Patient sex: F
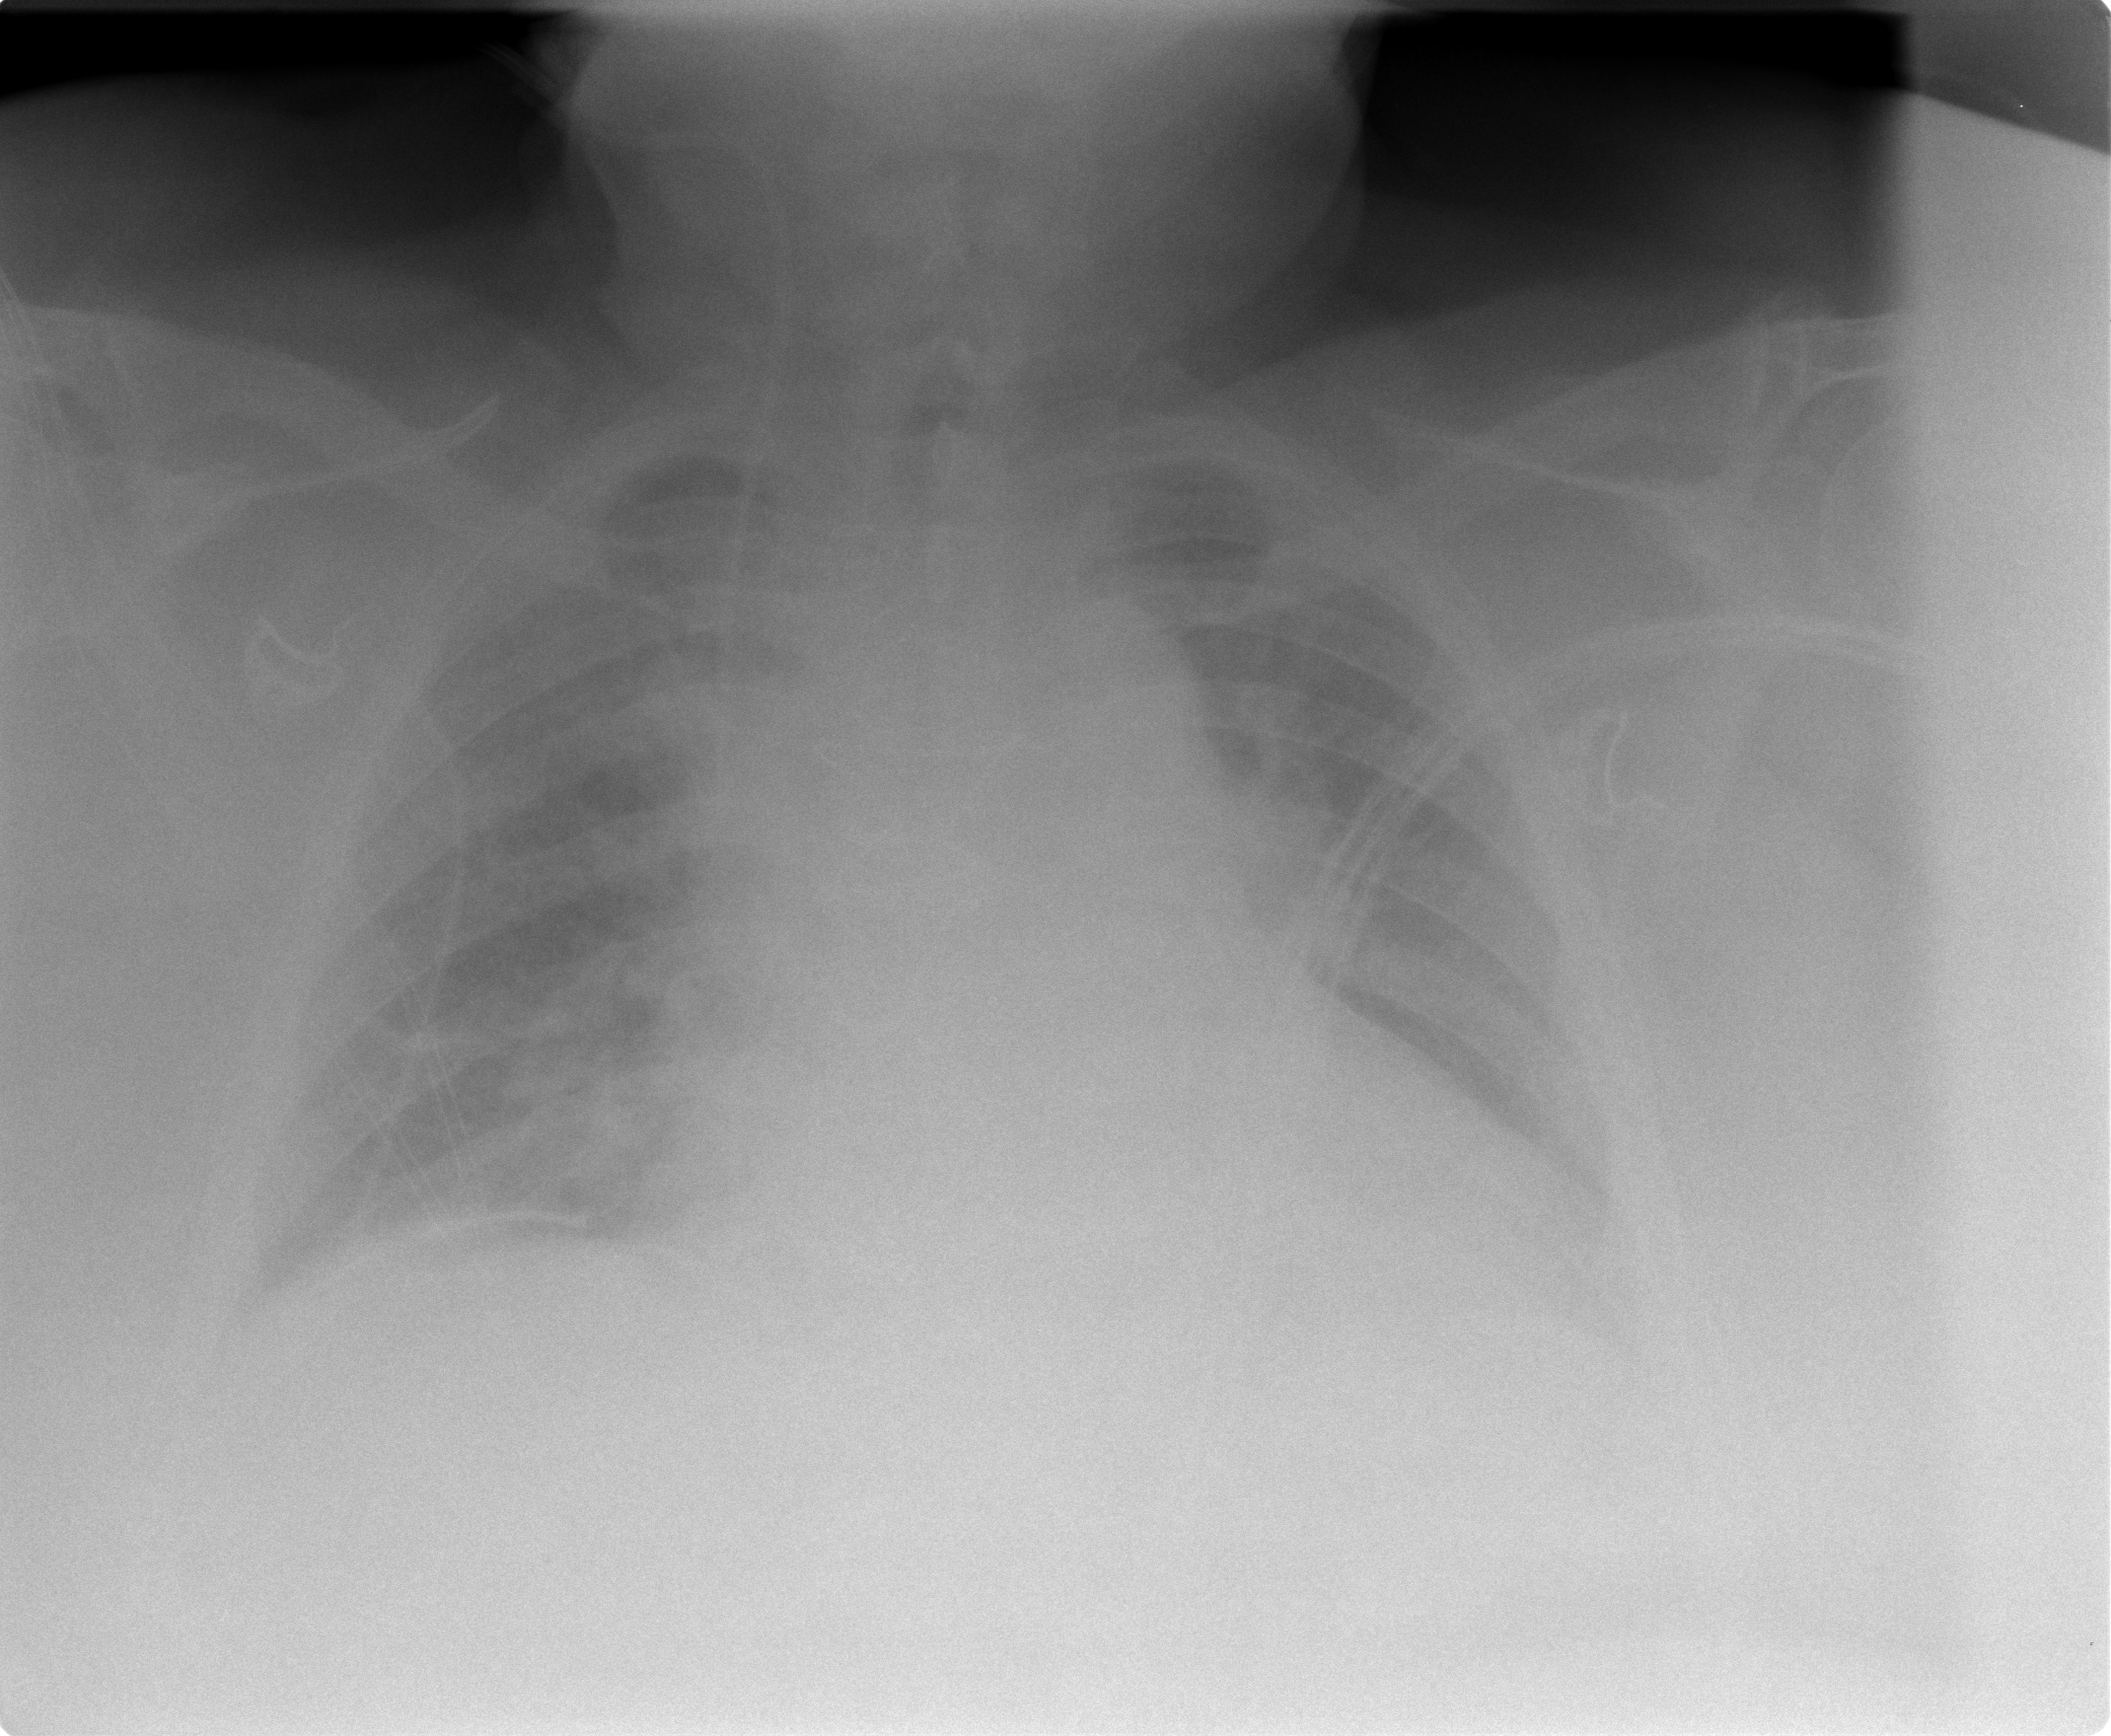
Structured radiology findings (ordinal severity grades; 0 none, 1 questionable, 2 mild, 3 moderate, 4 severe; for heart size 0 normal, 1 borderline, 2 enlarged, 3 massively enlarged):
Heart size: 2
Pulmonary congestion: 3
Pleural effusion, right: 0
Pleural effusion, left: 2
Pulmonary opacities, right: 2
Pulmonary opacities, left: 2
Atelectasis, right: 0
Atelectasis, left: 0